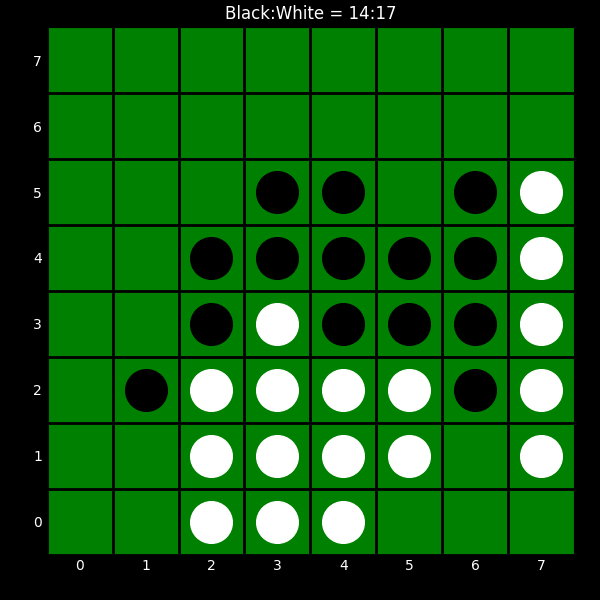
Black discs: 14
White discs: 17